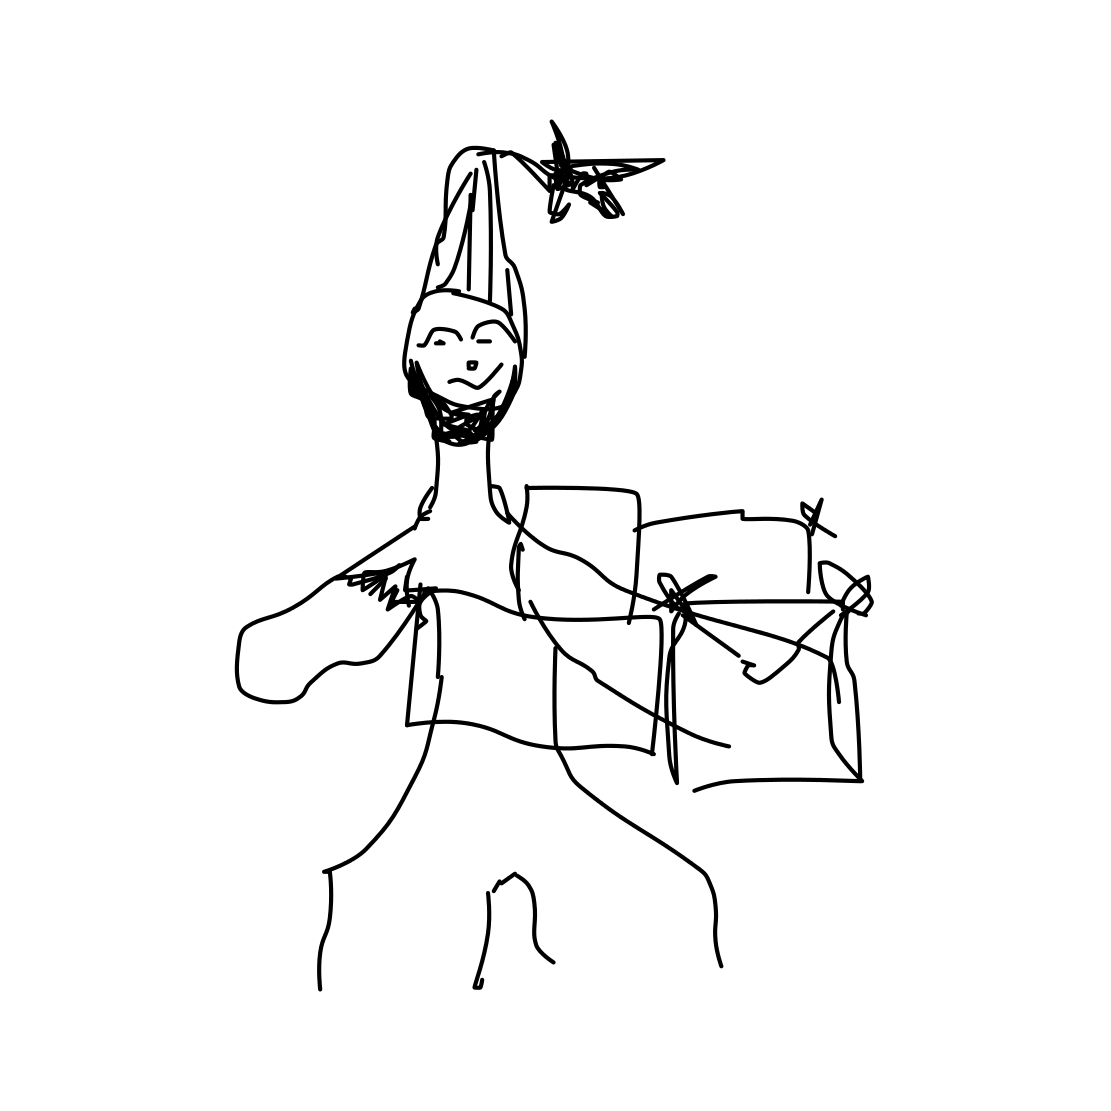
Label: santa claus